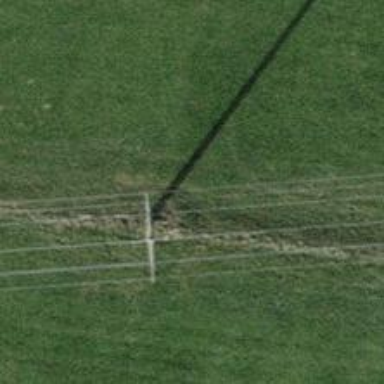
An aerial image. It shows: Power pole.